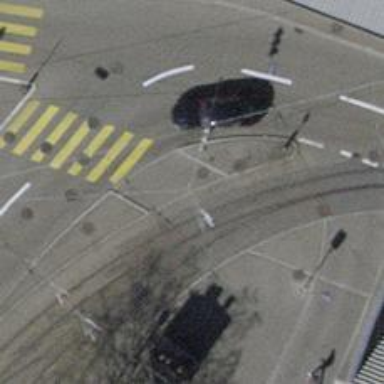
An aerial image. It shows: Kerb barrier.